Question: I'm trying to display <URL> in a rich text box. I need the textbox to remain monospaced.
When I copy-paste said characters into Visual Studio, they appear monospaced and just fine. But when being displayed in the rich text box, they're just squares. Both my IDE and text box are using Consolas.
I see this in my IDE (the last two characters are equivalent):
'''
richtextbox.Text = new string(new[] {'-', '', '', ''});
'''
But my text box display the first two characters, then two boxes:

How can I get the full character picture to display?
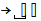
Answer: There are very few fonts in Windows that contain a large number of oddball characters from the Unicode character set. When I paste one of your control characters into Word, it converts it to the Arial Unicode MS font which appears to be the backup for characters that aren't available in a font.
Try setting the font in the Rich Edit to Arial Unicode MS before you insert the character.